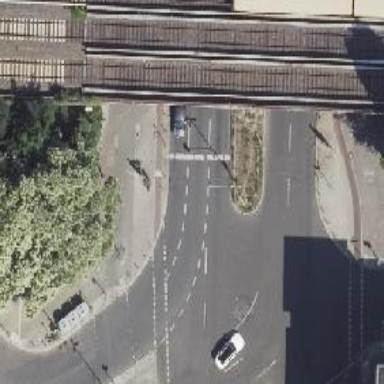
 and cycle track on the right side. This road is dual carriageway."